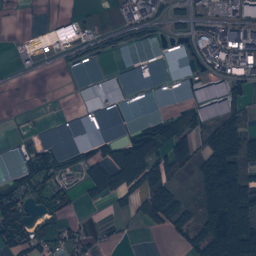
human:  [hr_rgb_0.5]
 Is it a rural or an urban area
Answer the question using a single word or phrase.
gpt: rural

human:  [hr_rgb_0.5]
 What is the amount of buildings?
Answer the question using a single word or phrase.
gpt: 275

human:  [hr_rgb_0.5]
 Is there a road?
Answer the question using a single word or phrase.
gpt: yes

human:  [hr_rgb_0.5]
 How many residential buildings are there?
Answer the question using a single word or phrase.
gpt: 201

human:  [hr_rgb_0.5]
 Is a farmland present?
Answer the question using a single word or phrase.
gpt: yes

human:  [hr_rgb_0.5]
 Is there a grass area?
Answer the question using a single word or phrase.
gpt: yes

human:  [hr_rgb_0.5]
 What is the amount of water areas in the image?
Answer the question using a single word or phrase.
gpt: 51

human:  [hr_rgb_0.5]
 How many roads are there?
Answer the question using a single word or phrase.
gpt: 308

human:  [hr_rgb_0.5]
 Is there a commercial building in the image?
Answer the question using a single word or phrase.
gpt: yes

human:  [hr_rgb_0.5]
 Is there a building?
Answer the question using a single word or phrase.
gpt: yes

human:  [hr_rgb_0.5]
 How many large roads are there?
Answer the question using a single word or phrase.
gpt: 0

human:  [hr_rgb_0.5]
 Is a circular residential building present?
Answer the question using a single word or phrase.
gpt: no

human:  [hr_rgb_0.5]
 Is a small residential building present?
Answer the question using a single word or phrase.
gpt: yes

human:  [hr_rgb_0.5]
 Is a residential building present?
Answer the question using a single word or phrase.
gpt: yes

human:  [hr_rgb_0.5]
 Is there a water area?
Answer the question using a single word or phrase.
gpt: yes

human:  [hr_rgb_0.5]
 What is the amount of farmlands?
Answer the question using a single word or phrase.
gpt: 69

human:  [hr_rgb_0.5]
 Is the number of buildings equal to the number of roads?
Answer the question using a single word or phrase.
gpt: no

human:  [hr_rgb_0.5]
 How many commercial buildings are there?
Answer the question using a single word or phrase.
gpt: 59

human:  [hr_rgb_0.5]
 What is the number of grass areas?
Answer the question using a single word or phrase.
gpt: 194

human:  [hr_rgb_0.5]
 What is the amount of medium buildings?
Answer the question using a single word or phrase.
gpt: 26

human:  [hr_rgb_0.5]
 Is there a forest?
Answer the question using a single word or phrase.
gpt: yes

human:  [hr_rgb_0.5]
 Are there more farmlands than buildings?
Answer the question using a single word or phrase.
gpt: no

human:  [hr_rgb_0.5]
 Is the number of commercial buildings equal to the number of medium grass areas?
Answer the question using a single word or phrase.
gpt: no

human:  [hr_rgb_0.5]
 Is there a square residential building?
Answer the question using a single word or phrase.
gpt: no

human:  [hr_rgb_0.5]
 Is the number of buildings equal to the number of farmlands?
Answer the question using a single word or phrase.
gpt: no

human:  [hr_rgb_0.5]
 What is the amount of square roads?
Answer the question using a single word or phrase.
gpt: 0

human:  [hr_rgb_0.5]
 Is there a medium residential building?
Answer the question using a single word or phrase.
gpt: yes

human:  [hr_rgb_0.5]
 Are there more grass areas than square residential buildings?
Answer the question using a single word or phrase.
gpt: yes

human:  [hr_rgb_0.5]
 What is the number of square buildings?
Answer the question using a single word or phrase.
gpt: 0

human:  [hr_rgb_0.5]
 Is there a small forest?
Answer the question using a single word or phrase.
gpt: yes

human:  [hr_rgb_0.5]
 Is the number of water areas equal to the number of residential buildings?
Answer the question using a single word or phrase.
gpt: no

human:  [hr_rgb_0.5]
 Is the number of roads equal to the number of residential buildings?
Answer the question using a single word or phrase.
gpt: no

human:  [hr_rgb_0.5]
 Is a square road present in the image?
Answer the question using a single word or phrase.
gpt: yes

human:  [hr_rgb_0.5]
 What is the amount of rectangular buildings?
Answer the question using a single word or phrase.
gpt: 155

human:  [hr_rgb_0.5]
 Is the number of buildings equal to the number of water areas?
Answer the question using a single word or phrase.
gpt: no

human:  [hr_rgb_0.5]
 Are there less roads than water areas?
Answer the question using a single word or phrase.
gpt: no

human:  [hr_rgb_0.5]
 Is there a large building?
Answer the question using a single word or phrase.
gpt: yes

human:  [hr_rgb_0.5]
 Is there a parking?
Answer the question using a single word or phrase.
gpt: yes

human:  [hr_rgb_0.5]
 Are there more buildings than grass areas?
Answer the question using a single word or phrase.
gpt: yes

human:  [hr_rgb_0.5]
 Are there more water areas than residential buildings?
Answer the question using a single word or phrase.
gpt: no

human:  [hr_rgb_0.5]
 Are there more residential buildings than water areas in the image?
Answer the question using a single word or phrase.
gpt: yes

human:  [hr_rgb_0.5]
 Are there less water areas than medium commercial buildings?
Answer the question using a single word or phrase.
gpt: no

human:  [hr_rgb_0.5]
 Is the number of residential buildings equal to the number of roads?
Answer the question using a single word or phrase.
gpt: no

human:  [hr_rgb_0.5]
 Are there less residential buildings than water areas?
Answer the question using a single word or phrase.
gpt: no

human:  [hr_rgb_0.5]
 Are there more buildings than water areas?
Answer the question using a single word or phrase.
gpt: yes

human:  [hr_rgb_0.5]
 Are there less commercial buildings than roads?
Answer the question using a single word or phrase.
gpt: yes

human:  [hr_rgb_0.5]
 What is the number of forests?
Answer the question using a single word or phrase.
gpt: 114

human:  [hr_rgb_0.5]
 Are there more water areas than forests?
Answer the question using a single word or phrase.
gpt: no

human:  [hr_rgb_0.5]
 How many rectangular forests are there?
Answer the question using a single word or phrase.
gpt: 47

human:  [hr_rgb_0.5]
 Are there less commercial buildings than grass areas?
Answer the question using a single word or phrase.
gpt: yes

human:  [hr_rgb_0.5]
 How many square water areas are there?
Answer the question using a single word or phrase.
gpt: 2

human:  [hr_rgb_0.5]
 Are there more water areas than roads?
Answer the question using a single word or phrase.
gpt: no

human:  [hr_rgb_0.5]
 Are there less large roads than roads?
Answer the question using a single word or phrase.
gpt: yes

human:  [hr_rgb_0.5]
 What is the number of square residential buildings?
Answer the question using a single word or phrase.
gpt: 0

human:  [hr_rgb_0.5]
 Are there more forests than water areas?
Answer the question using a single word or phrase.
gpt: yes

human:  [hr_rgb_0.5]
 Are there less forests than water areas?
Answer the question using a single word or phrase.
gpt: no

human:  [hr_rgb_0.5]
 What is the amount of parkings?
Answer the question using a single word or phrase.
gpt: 16

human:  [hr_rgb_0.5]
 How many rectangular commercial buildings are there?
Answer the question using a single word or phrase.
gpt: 14

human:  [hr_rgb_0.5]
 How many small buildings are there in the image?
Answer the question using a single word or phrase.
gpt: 219

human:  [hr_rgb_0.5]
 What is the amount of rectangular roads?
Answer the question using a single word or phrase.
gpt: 0

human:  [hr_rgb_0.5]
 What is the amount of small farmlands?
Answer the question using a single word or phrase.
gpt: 0

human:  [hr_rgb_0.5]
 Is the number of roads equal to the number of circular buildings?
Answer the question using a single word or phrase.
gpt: no

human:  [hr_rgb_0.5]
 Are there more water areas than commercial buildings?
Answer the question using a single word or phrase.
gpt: no

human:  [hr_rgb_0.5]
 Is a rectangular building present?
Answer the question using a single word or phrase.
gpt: yes